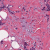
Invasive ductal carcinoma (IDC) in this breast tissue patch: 1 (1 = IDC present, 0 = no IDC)